Interaction volume radius: 10 \u00c5
Interaction volume height: 15 \u00c5
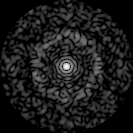
Disorder parameter: 0.8766